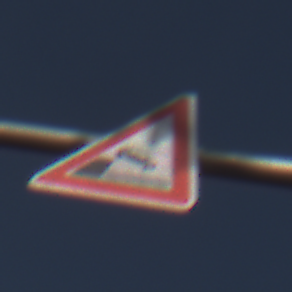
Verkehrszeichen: Ufer
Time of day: MorningAfternoon
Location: Outdoor (Special)
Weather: PartlyCloudy
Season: NotSpecified
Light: Natural